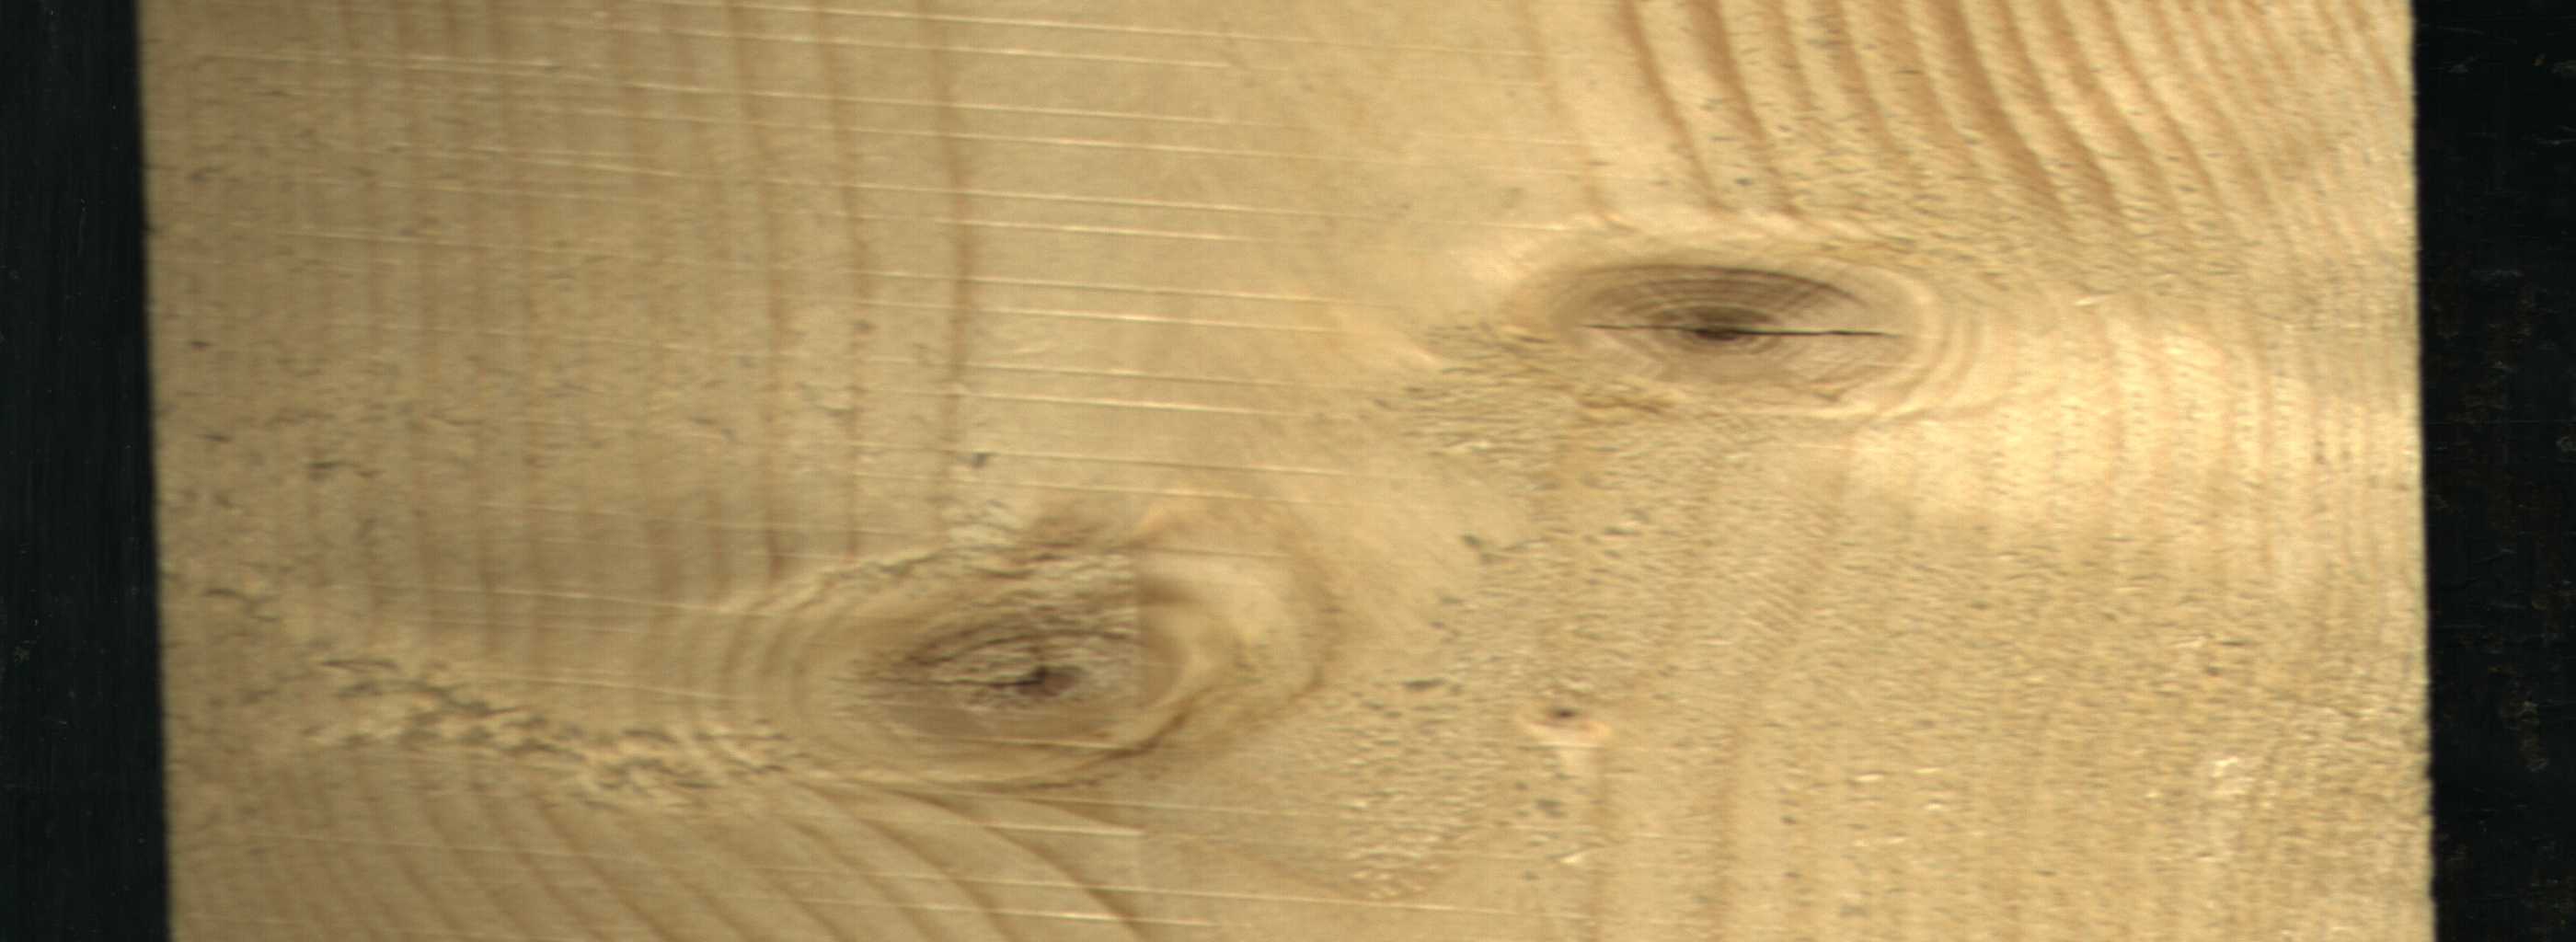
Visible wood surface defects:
knot_with_crack
Live_Knot